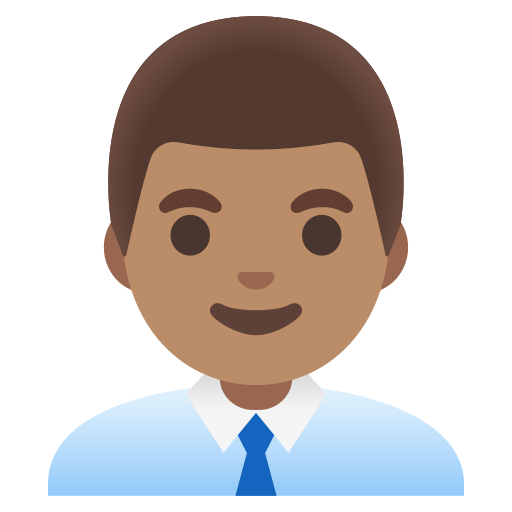
Emoji: 👨🏽‍💼